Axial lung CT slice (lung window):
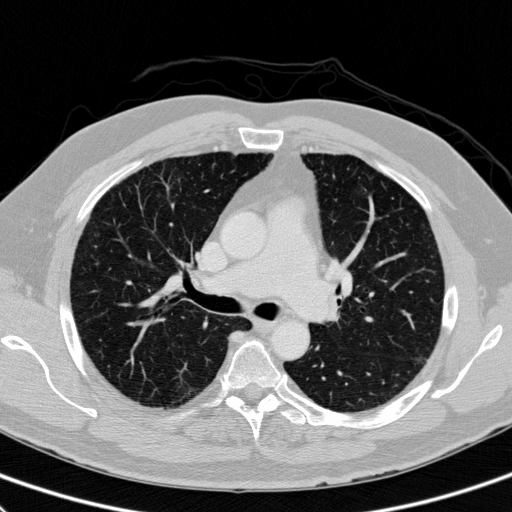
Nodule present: no